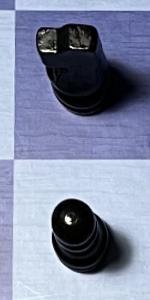
Label: Pawn_Black